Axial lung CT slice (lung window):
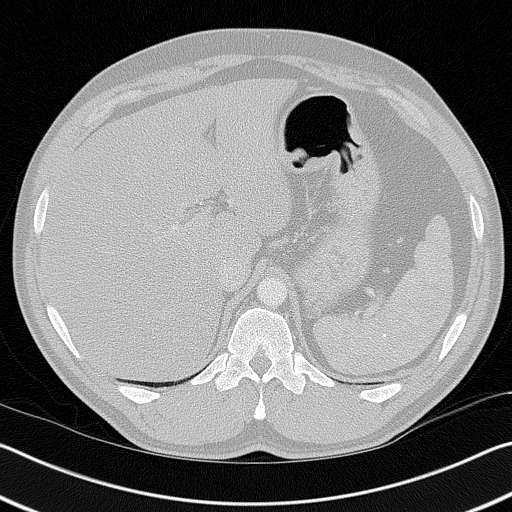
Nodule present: no